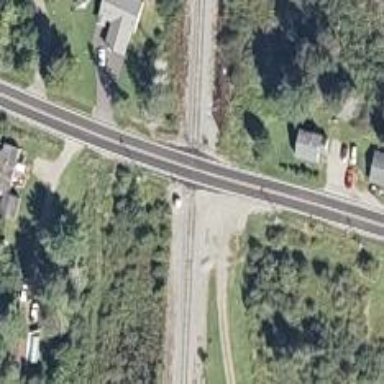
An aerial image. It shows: Railway level crossing.